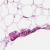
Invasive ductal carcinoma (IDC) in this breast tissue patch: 0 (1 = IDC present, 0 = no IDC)